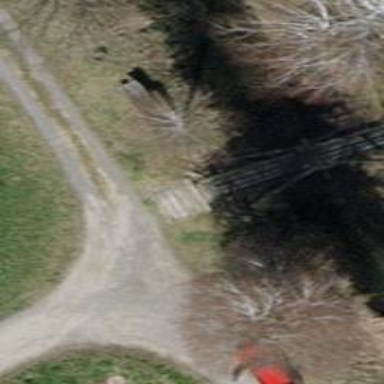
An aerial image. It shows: Path leading to bridge.